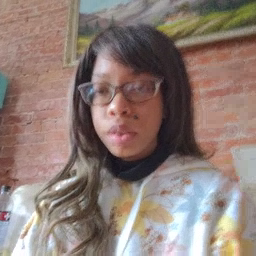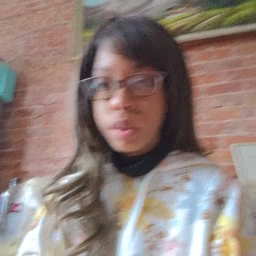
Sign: wet